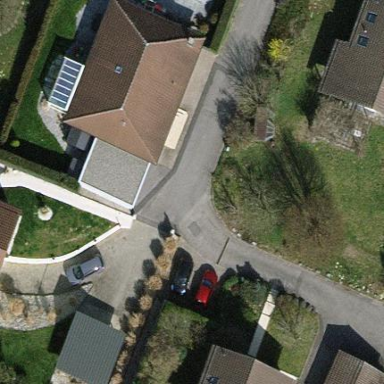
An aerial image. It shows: Simple house.